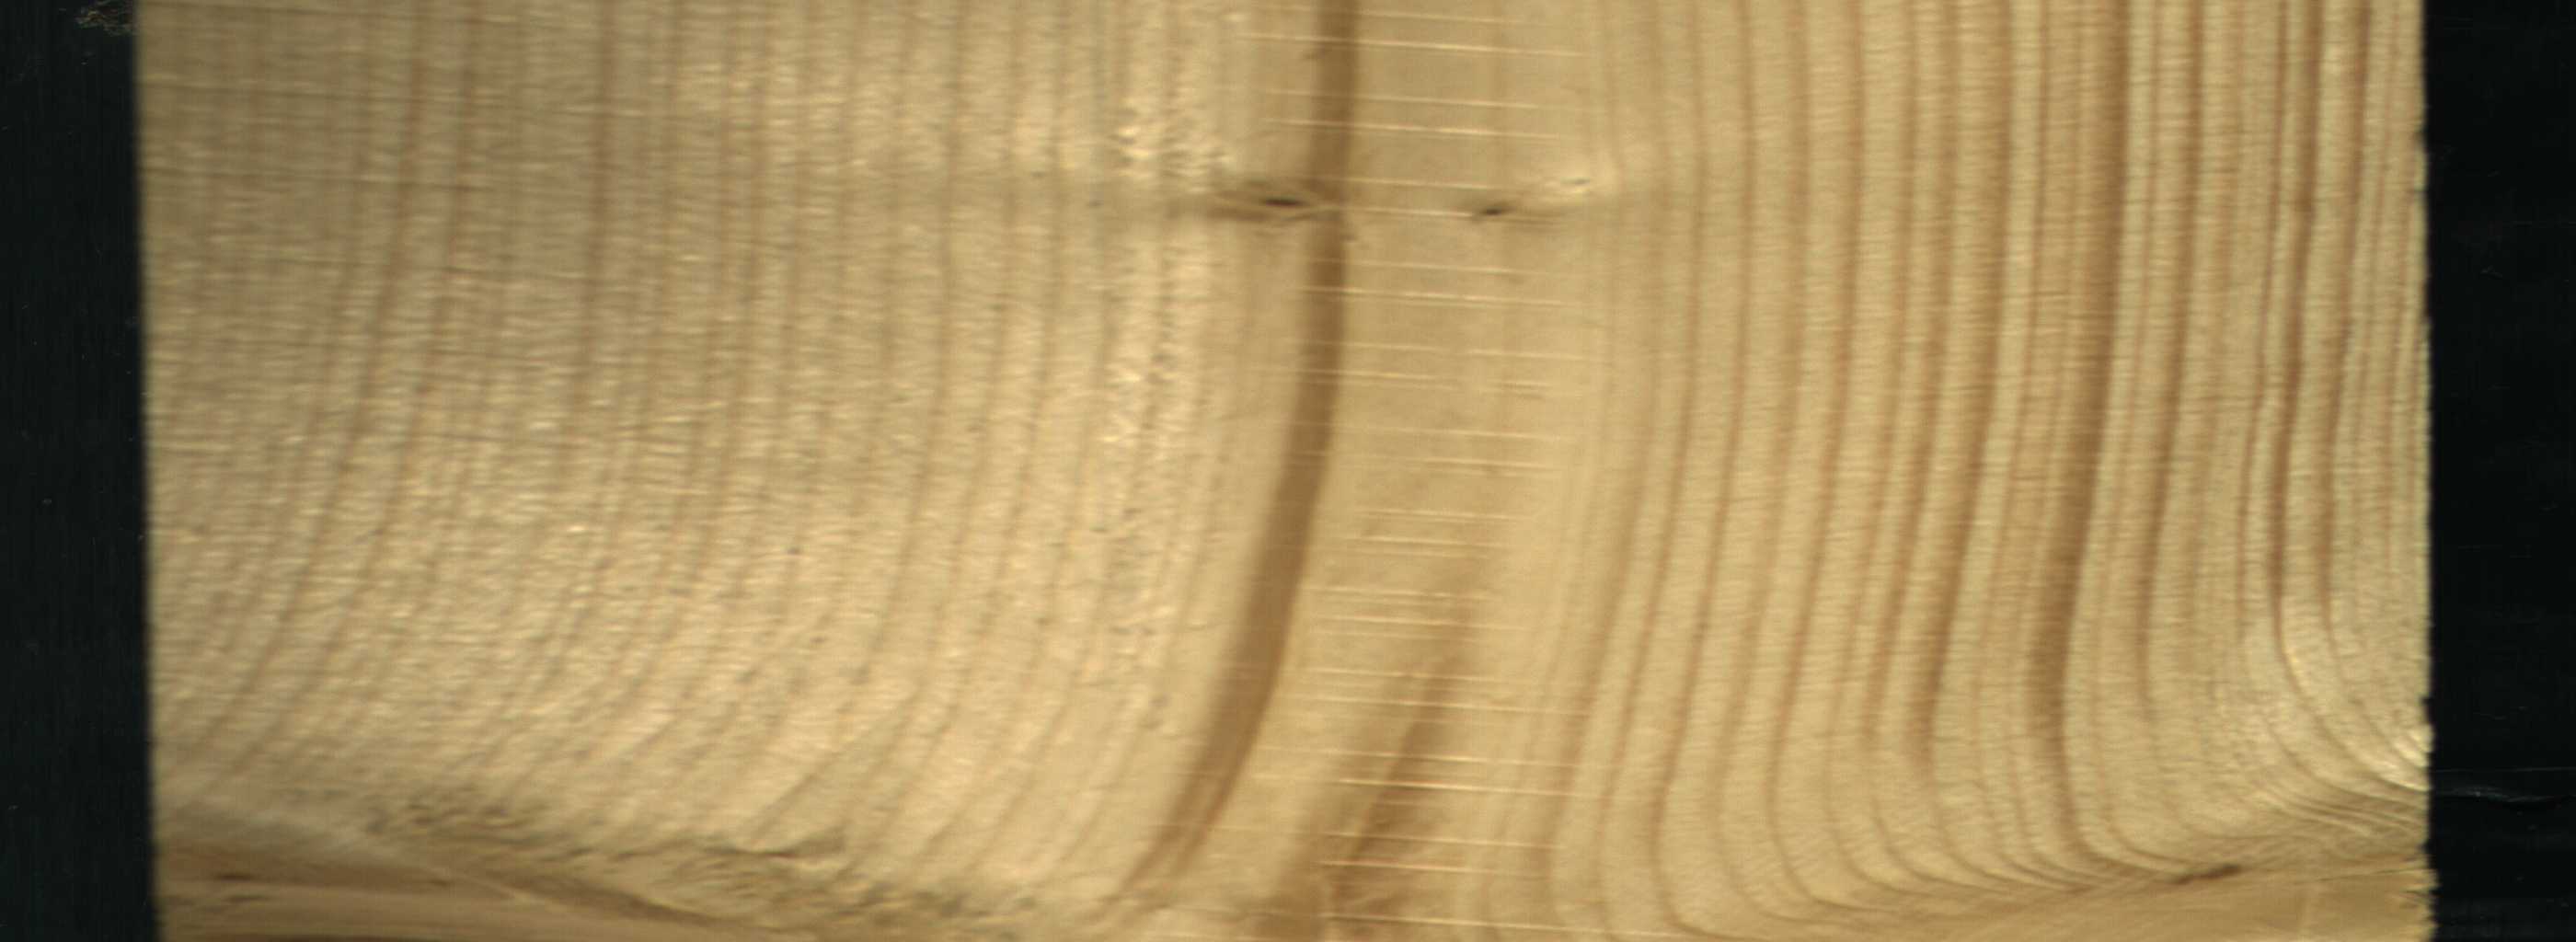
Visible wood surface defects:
Live_Knot
Live_Knot
Live_Knot
Live_Knot